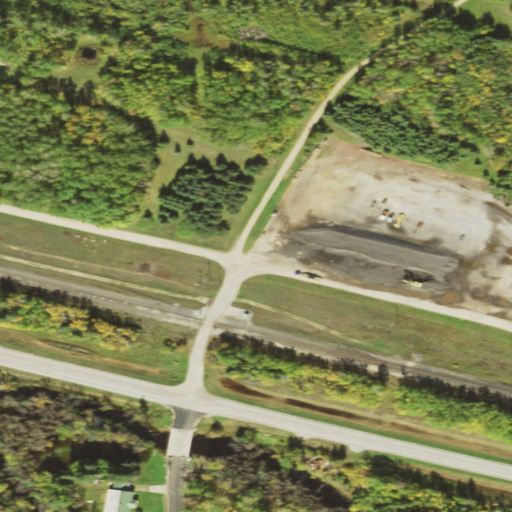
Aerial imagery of levee in Minnesota named Pitt containing woody wetlands, herbaceous wetlands, grassland, low intensity development, medium intensity development, open development, cultivated crops, and high intensity development